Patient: sex M, age 64
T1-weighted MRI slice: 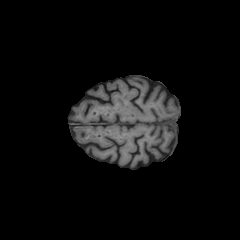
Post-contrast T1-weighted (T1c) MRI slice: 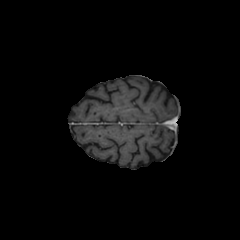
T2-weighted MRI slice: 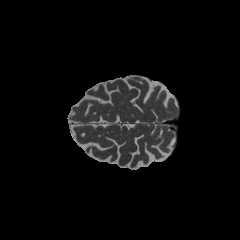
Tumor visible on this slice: no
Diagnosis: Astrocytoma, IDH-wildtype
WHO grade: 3